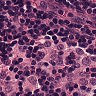
Metastatic tissue present: no